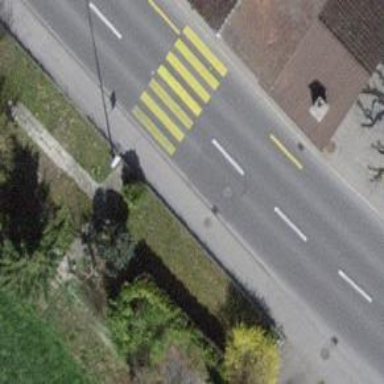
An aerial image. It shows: Kerb barrier.